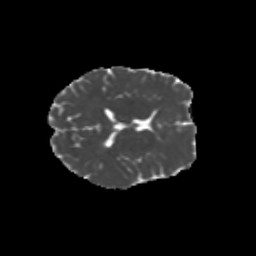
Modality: MD
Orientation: axial
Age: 39
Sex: female
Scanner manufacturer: siemens
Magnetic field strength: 3 T
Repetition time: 1.8 s
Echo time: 0.07 s